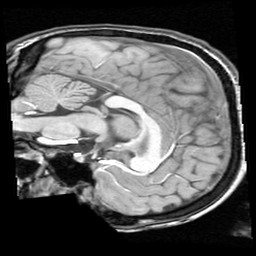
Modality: T1w
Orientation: sagittal
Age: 13
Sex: female
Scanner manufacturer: ge
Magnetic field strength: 1.5 T
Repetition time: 0.03333 s
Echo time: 0.008 s